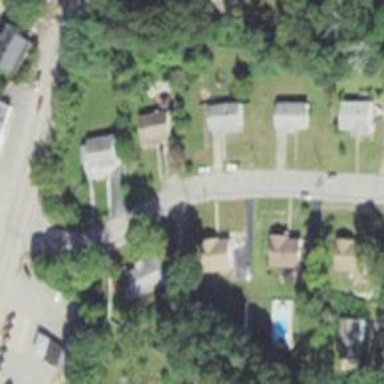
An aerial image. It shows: Residential driveway used as service road.